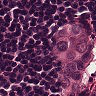
Metastatic tissue present: no